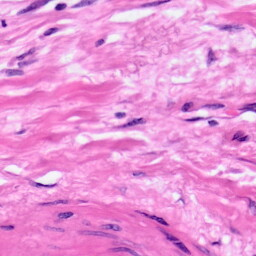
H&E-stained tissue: Pancreatic